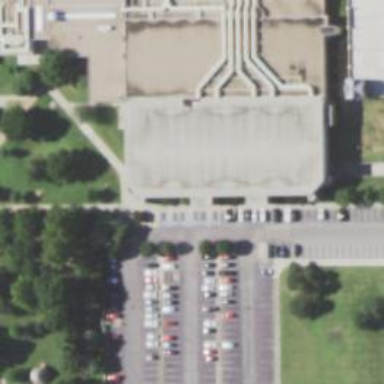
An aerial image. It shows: Parking space.